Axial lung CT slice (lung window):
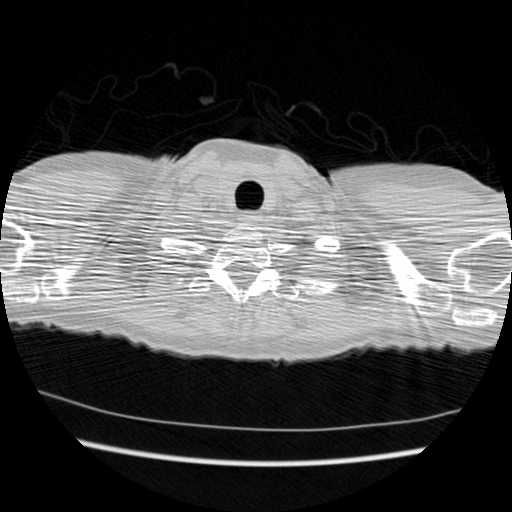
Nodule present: no